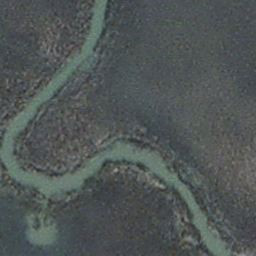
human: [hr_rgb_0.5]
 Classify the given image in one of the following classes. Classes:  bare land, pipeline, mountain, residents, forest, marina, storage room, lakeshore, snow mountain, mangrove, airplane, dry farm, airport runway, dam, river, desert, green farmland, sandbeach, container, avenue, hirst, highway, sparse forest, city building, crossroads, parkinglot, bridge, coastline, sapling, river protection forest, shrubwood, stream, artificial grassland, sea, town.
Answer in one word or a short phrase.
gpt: stream